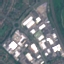
Label: Industrial